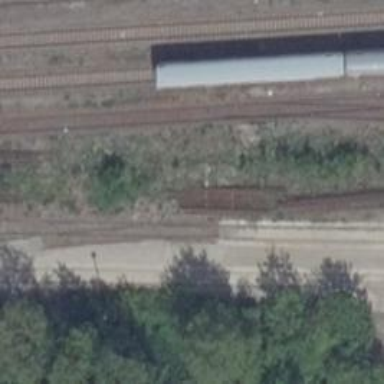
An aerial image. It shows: Railway switch.